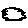
Label: cloud